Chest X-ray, AP view. Patient: 64 years old, sex M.
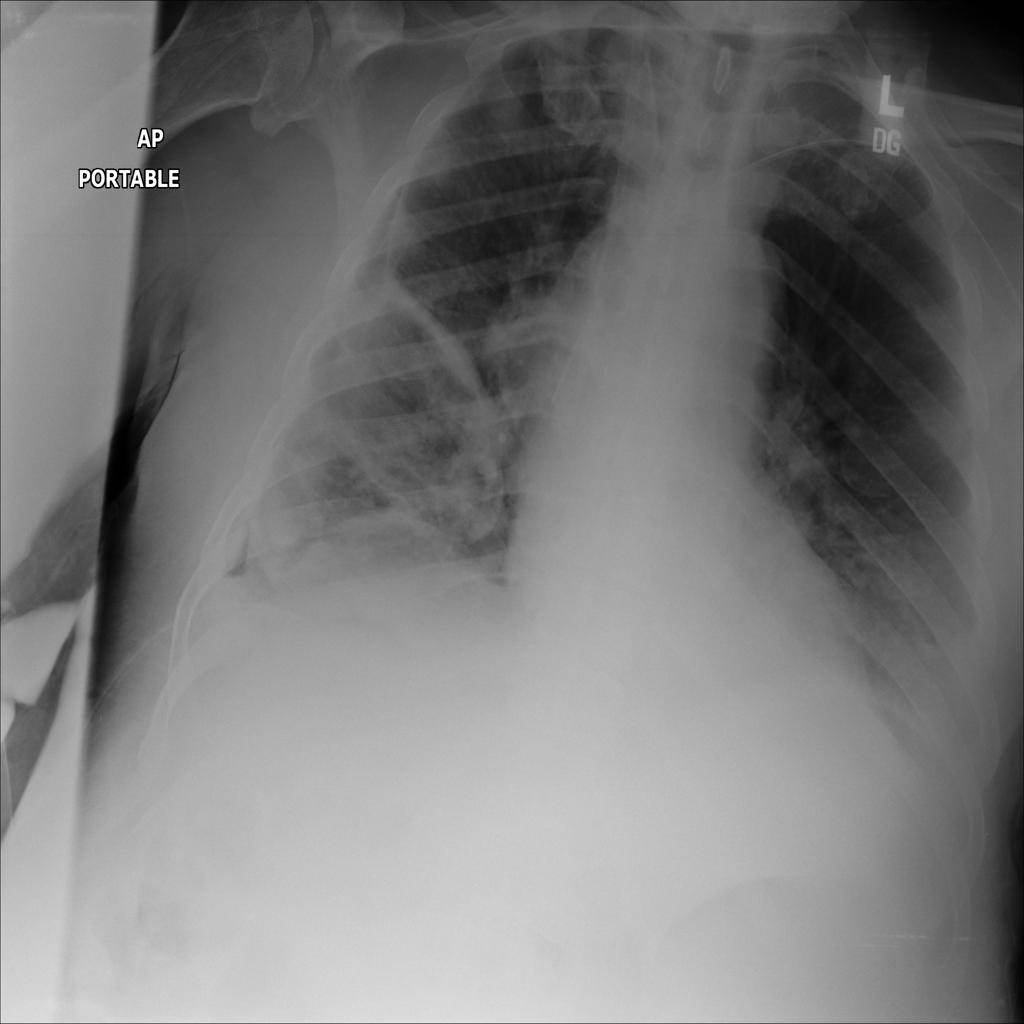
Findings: Atelectasis, Infiltration, Pneumothorax